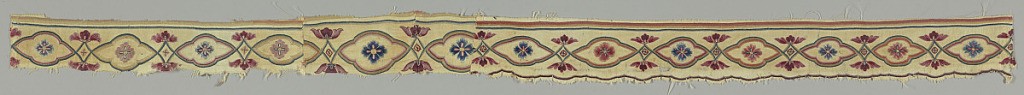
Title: Band
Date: ca. 1700
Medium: cotton, silk Technique: chain stitch embroidery on twill weave
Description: Mughal-style embroidery for the export market. Section of a guard border with two continuous shaded lines forming lobed medallions that alternate with small diamond shapes. Medallions have blue and orange flowers inside, and the small diamonds have red flowers that radiate out on two points. One edge has a straight border in shades of orange, yellow and blue while the opposite edge has a scalloped border in dark purple.